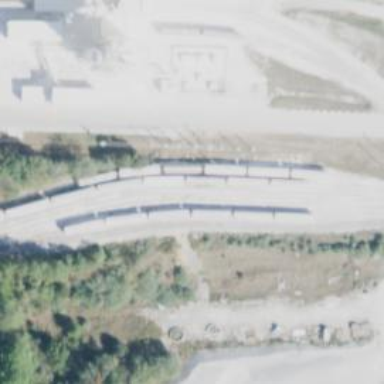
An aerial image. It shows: Railway spur service line used for aggregate transportation.